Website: slack
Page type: billing-address
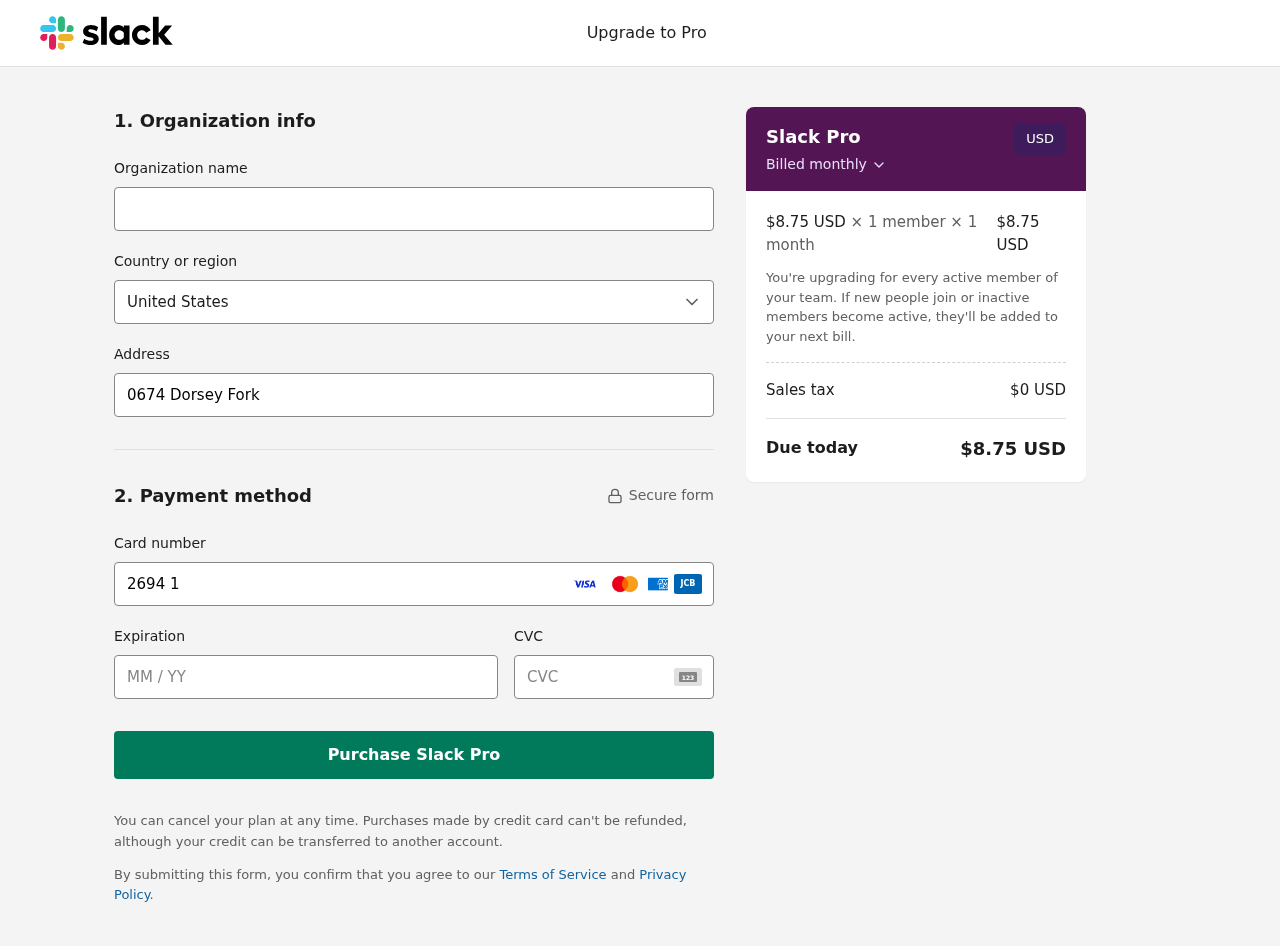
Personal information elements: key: PII_CARD_CVV
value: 882
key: PII_CARD_EXPIRY
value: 10/30
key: PII_CARD_NUMBER
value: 2694 1566 4866 2317
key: PII_COUNTRY
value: United States
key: PII_STREET
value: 0674 Dorsey Fork
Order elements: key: ORDER_PRICE_PER_MEMBER
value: $8.75 USD
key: ORDER_MEMBER_COUNT
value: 1
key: ORDER_MONTH_COUNT
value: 1
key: ORDER_SUBTOTAL
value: $8.75 USD
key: ORDER_TAX
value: $0
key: ORDER_TOTAL
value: $8.75 USD